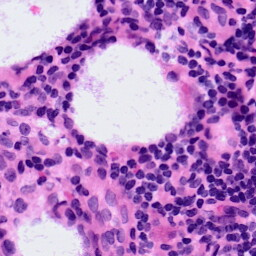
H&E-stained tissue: LymphNode